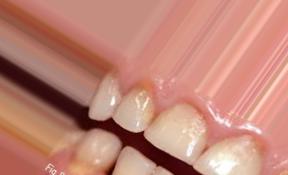
Condition: Tooth Discoloration